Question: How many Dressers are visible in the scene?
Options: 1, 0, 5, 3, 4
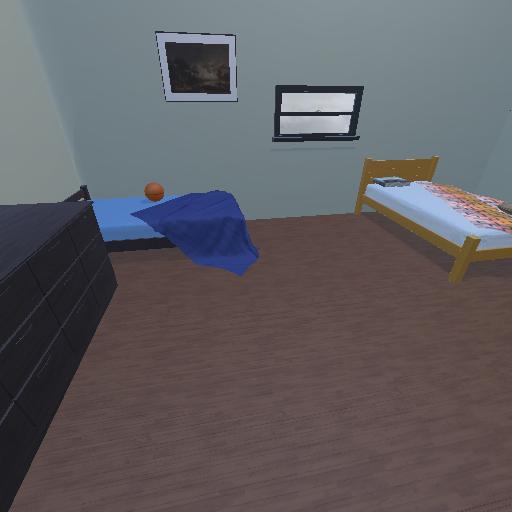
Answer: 1